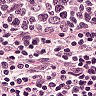
Metastatic tissue present: no